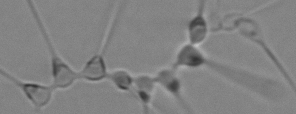
Label: Asterionellopsis_glacialis